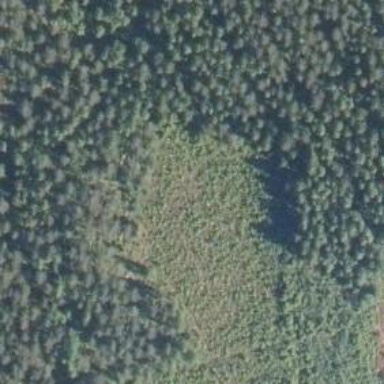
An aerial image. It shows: Needle-leaved woodland.